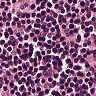
Metastatic tissue present: no